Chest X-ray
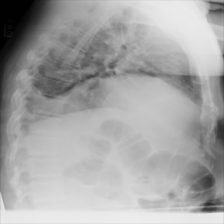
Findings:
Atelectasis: negative
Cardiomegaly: negative
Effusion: positive
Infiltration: negative
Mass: negative
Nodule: negative
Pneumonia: negative
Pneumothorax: negative
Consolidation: negative
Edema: negative
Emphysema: negative
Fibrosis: negative
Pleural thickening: negative
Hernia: negative